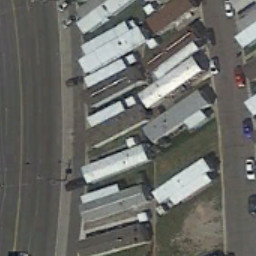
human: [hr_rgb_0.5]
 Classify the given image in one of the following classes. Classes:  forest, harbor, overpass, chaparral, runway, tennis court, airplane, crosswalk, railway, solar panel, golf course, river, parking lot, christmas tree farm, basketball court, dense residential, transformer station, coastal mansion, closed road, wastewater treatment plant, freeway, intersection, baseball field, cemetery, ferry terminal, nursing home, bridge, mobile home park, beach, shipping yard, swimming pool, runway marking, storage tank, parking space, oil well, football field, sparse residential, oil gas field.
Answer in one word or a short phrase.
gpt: mobile home park